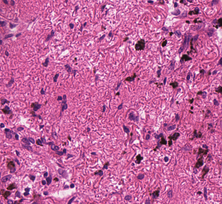
Tumor epithelial tissue: no
Tumor-associated stroma tissue: yes
Normal tissue: no